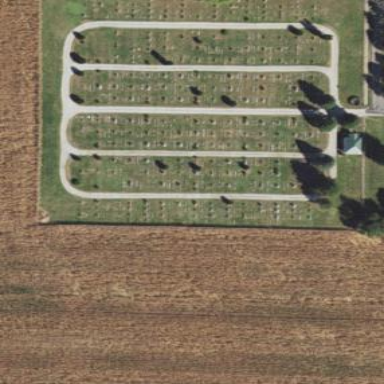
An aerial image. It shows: Cemetery.